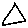
Label: triangle